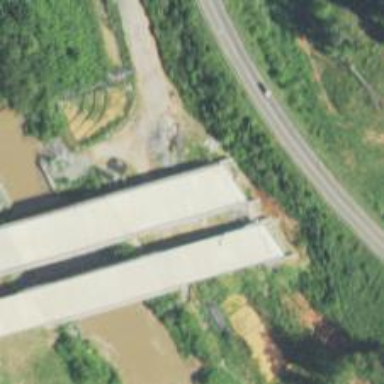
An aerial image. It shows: Bridge.